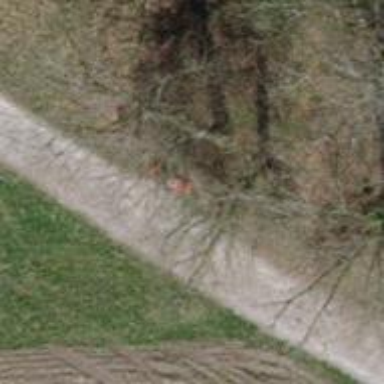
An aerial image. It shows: Red bench.